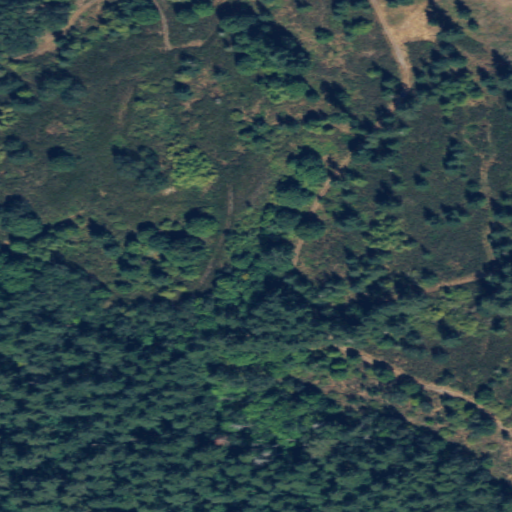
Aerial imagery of mountain in Washington named Rumble Hill containing evergreen forest, shrub, open development, and grassland